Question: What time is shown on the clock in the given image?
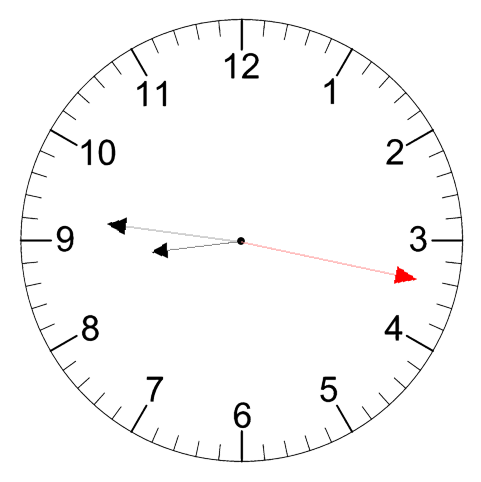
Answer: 08:46:17